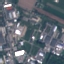
Land use / land cover: Industrial